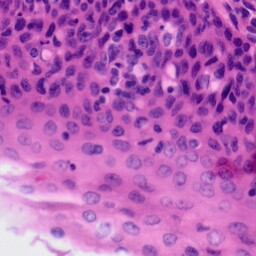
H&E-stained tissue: Tonsil